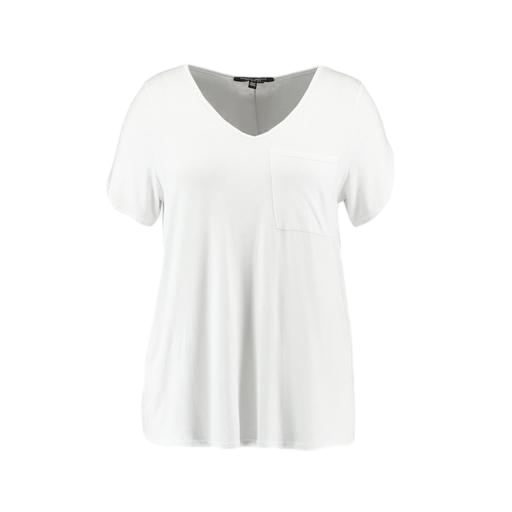
white relaxed fit t-shirt, white pocketed t-shirt, white v-neck t-shirt only macy, white background